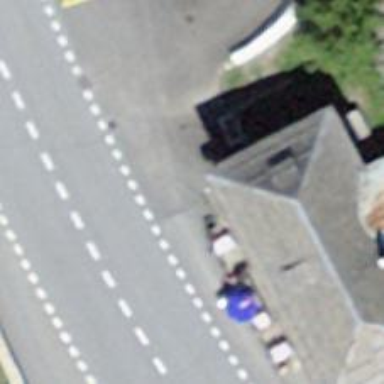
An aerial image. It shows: Bus stop with platform for public transport.